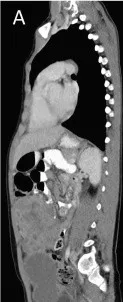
Clinical features of patient at diagnosis. (A) Computerized Tomography scan of the abdomen and pelvis.
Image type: radiology (ct)